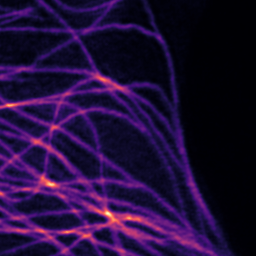
Label: Super-resolution Microtubules image